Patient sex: M
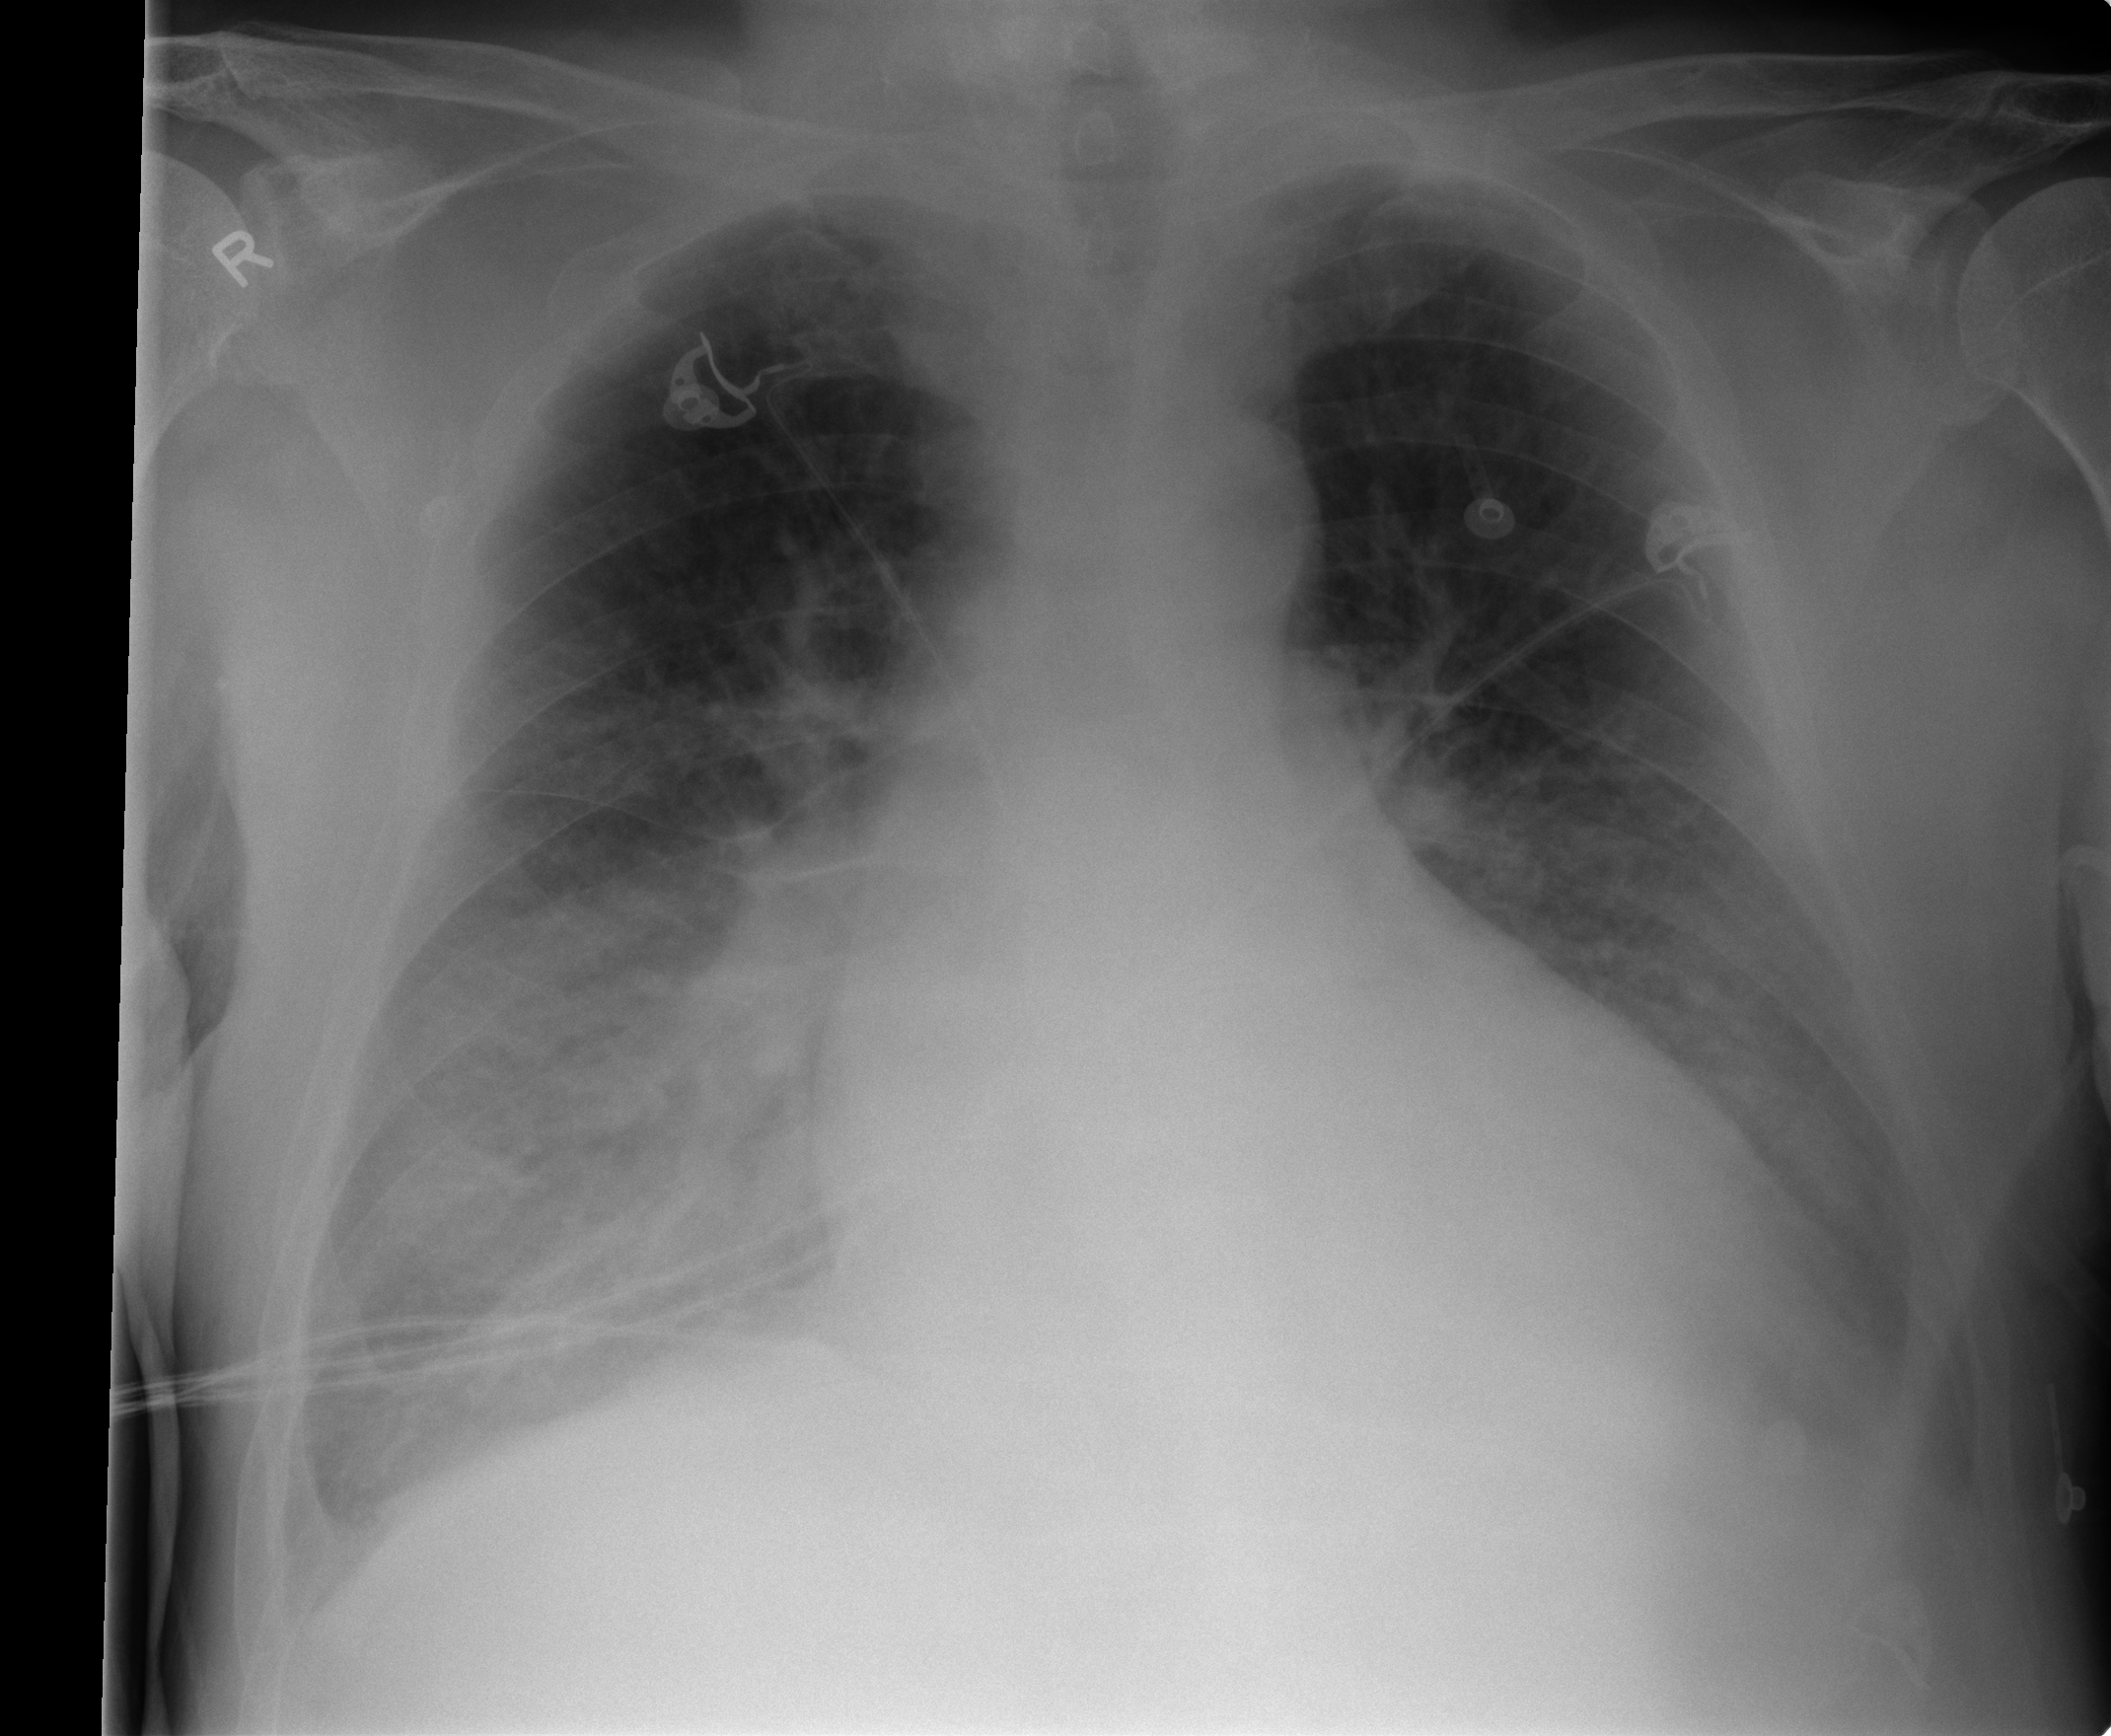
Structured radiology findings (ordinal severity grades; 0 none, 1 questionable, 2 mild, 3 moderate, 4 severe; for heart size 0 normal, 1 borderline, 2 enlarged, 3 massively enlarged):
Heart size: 2
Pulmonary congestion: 2
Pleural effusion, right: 2
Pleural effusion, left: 2
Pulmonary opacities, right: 2
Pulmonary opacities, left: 0
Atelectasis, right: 3
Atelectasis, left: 3